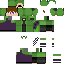
A female zombie skin with green skin, wearing brown helmet dressed in a green hoodie and black pants, featuring a fangs.